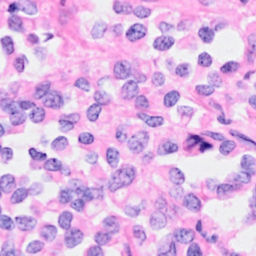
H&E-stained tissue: Breast